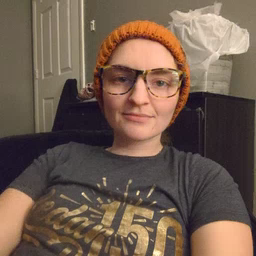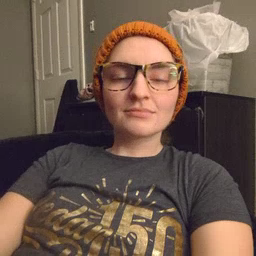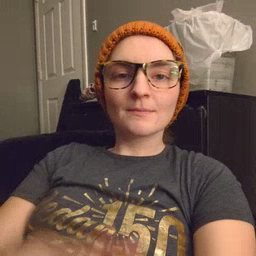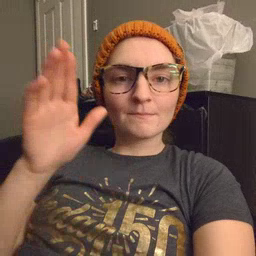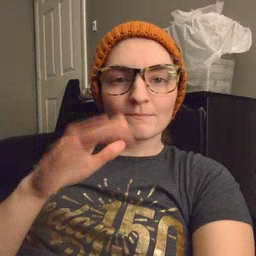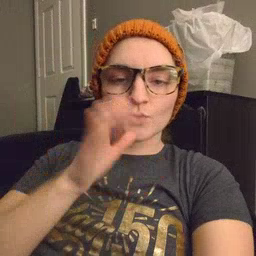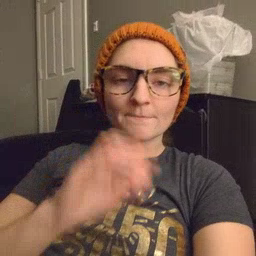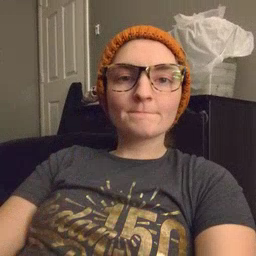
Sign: drink